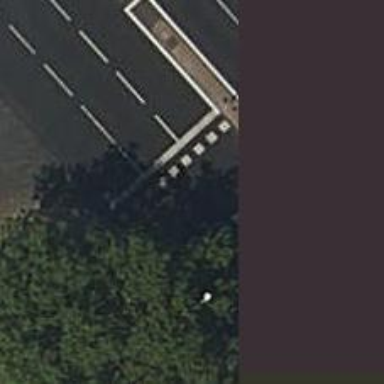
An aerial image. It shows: Road crossing with traffic signals.